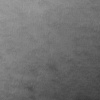
Atmospheric dust classification: not_dusty